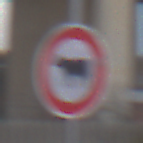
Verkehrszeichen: VerbotViehtrieb
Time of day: SunriseSunset
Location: Outdoor (Suburban)
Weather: Clear
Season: NotSpecified
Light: Natural